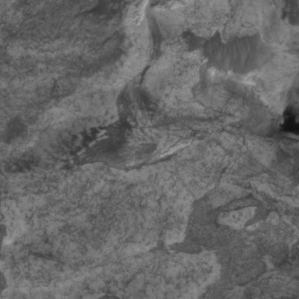
Label: non_frost